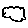
Label: cloud